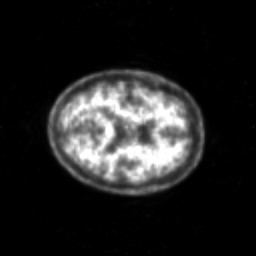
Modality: PET
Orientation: axial
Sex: male
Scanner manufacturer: siemens